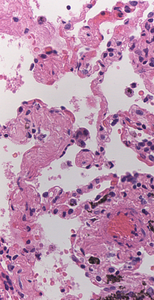
Tumor epithelial tissue: no
Tumor-associated stroma tissue: no
Normal tissue: yes